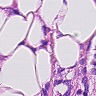
Metastatic tissue present: yes